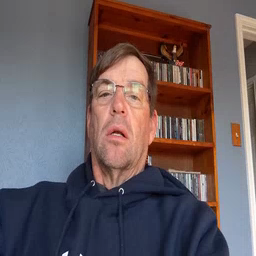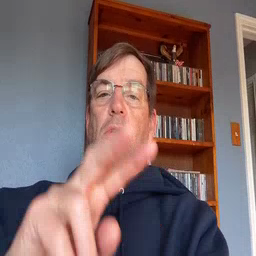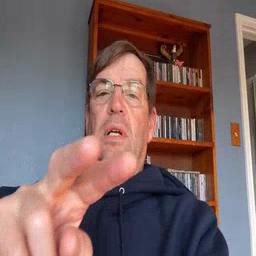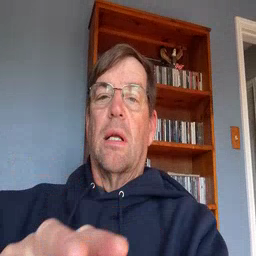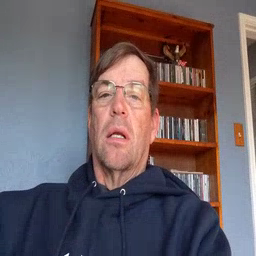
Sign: read